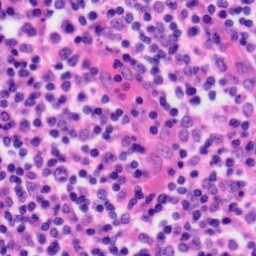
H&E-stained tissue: Tonsil